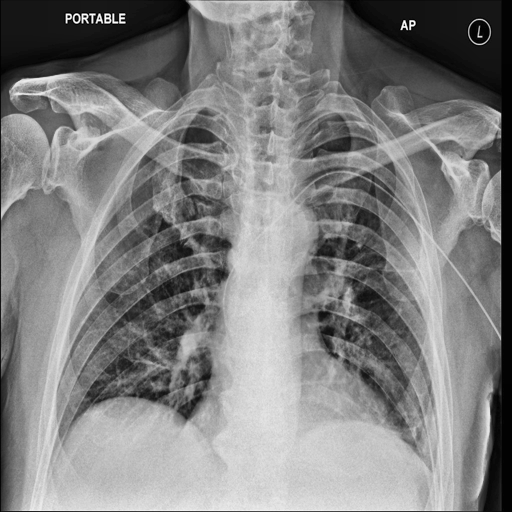
Finding: NORMAL